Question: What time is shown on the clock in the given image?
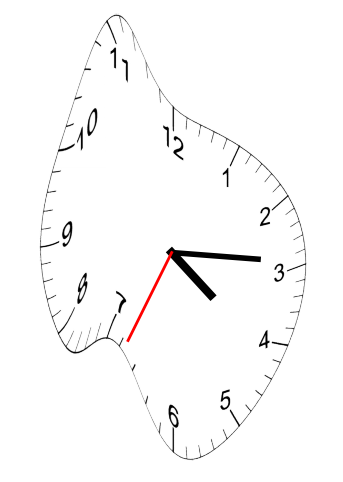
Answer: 04:14:34